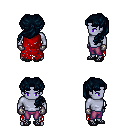
a pixel art fantasy rpg character, male body template, dark elf, purple skin, red tattered cape, magenta pants, raven princess hairstyle, metal gloves, ghillies, four views (front, back, left, right), 2x2 character sprite sheet, small pixel art, hard edges, no anti-aliasing